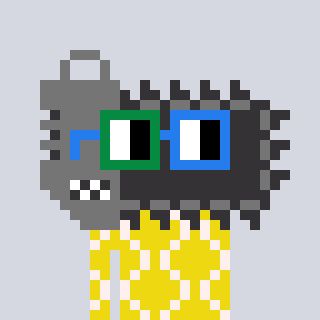
a pixel art character with square green and blue glasses, a chainsaw-shaped head and a yellow-colored body on a cool background